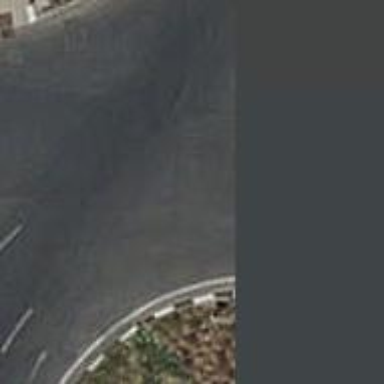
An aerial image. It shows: Circular junction on residential road.